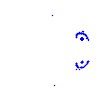
Particle: proton